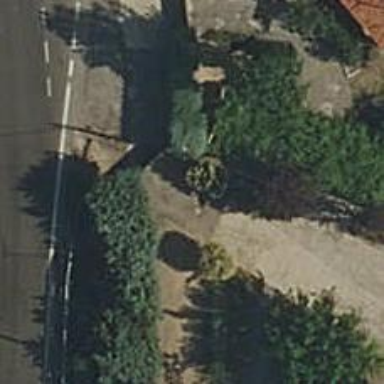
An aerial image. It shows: Gate.